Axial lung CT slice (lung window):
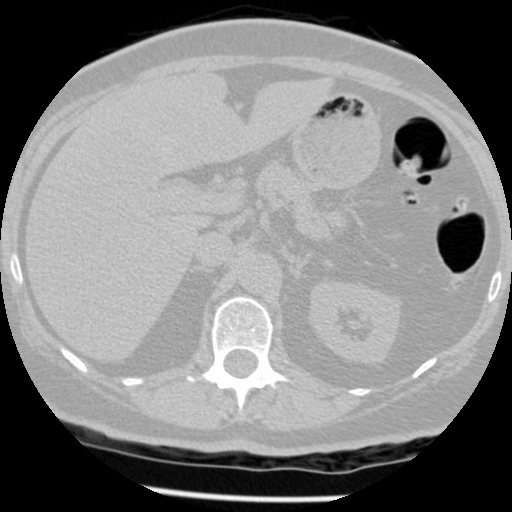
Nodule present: no